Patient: sex F, age 66
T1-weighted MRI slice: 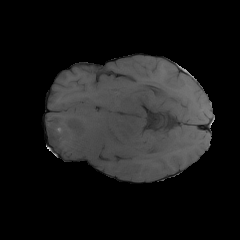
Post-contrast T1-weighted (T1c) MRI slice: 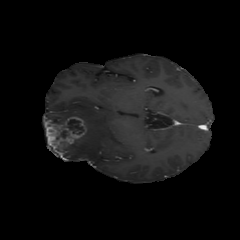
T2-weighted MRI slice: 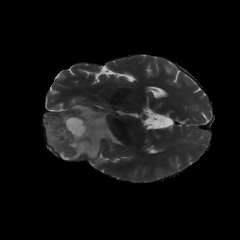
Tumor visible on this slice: yes
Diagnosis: Glioblastoma, IDH-wildtype
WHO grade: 4